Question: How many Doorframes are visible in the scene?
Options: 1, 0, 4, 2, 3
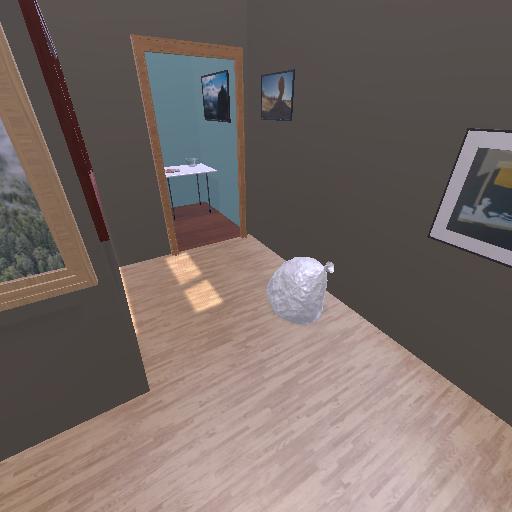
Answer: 1